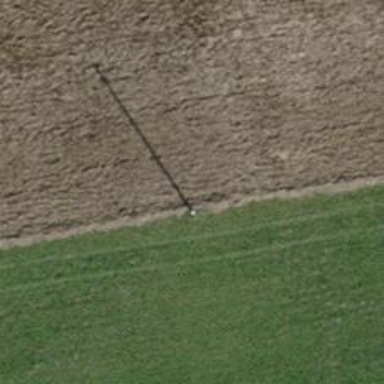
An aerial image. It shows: Minor power line.